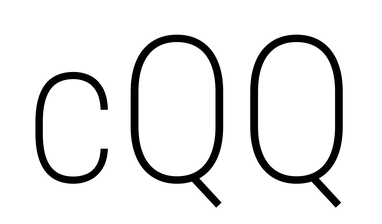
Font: Roboto_Condensed_ExtraLight